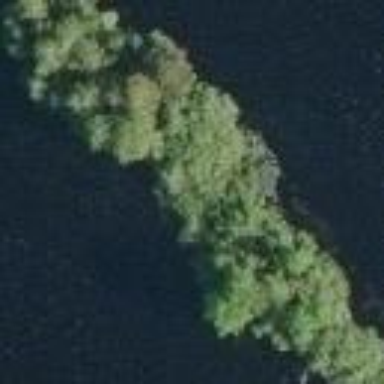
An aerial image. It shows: Islet.